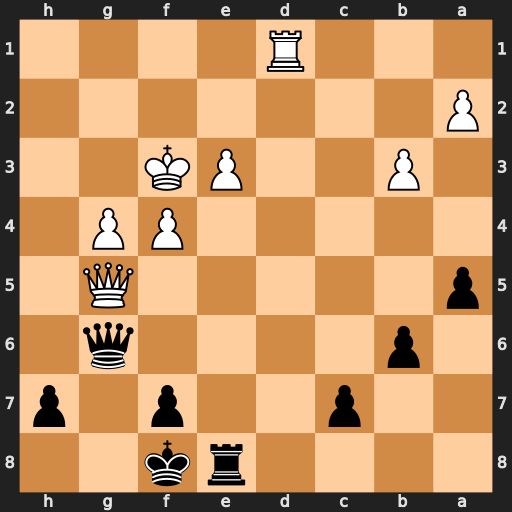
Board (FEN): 4rk2/2p2p1p/1p4q1/p5Q1/5PP1/1P2PK2/P7/3R4
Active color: b
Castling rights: -
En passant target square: -
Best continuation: Qe4+ Kg3 Qxe3+ Kh4 Qf2+ Kh5 Qh2+